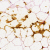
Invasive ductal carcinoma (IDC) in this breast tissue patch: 0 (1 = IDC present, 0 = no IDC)